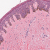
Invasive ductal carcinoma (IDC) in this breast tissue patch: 0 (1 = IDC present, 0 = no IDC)